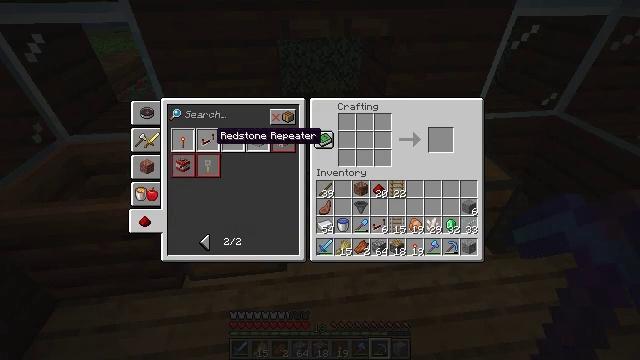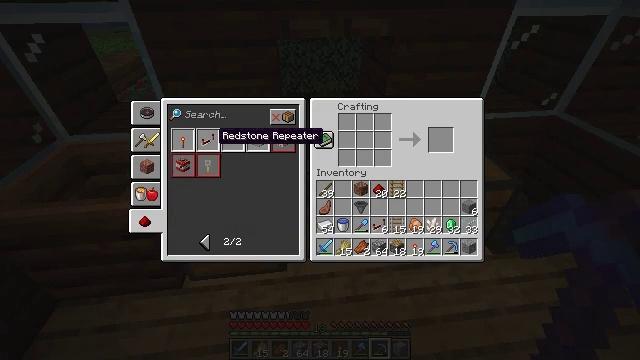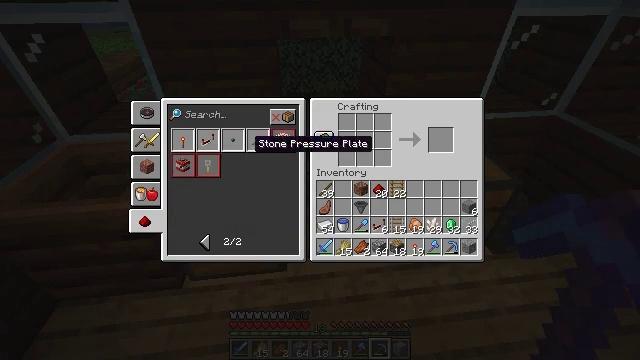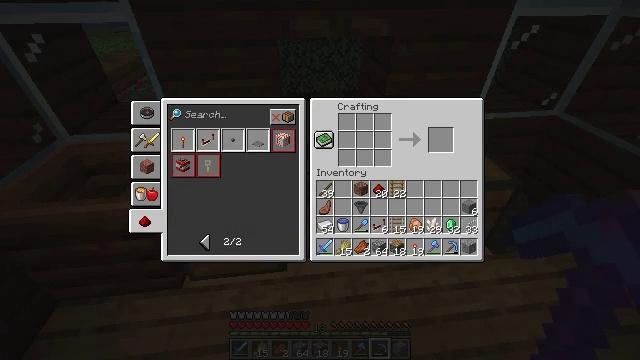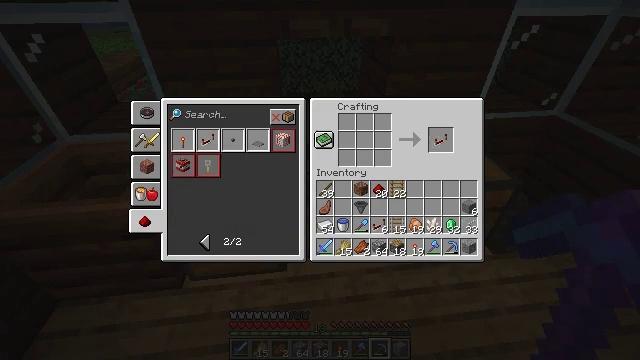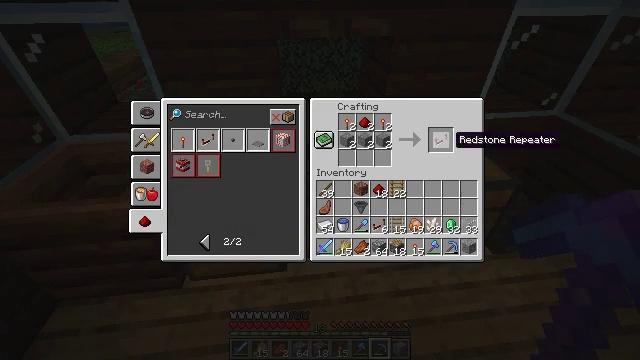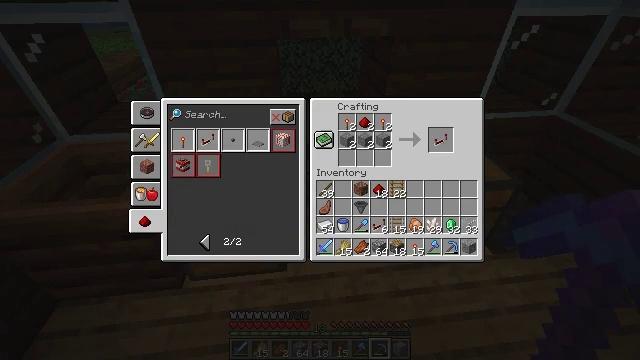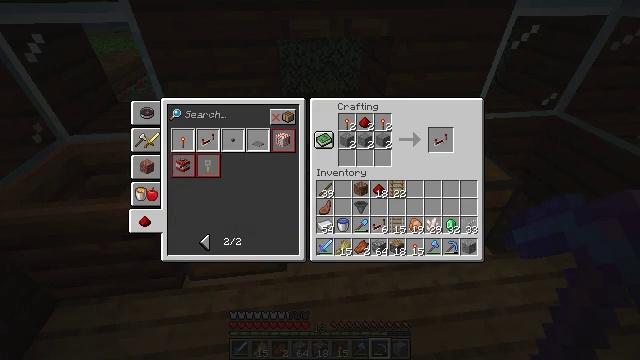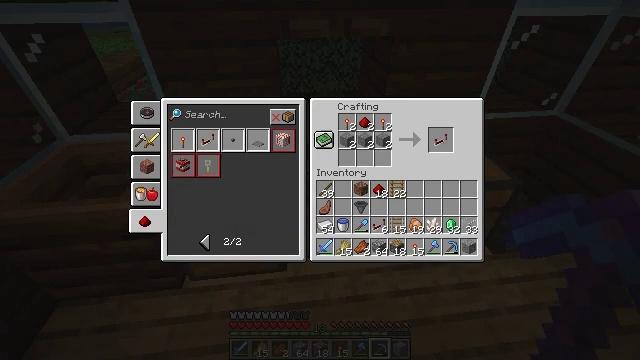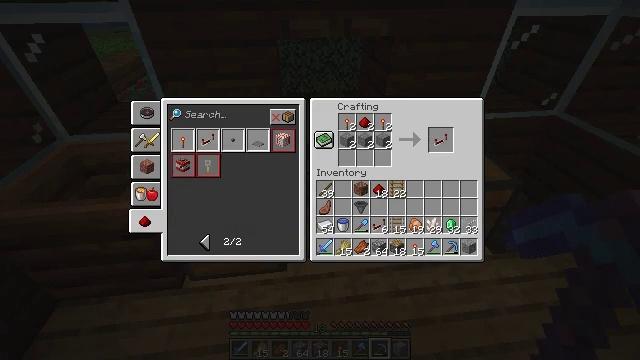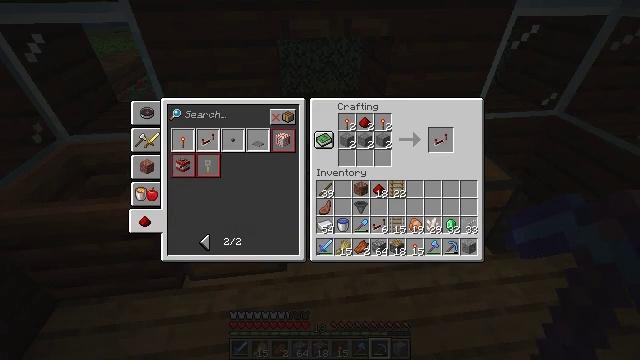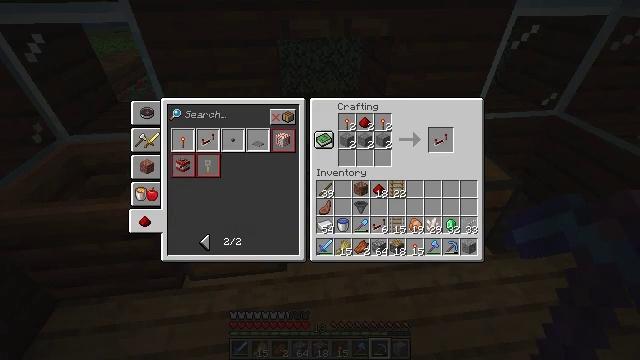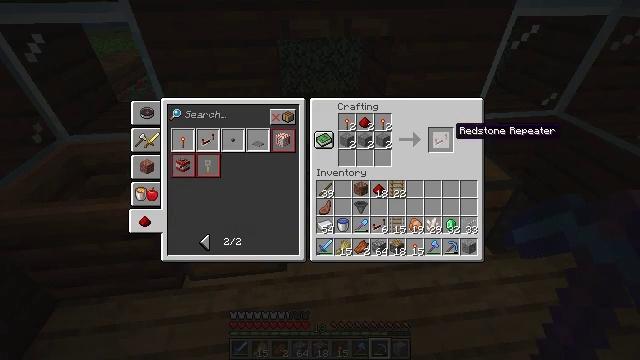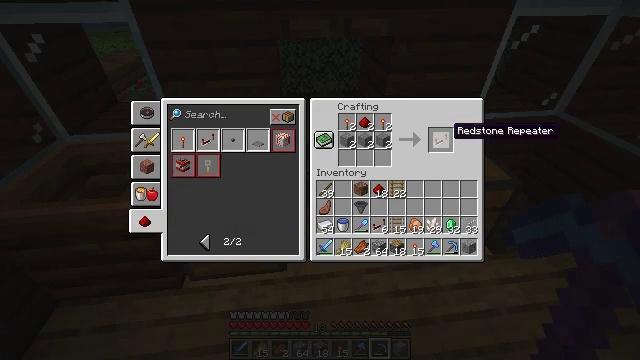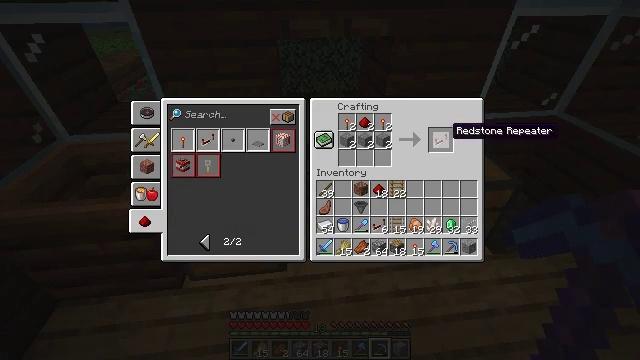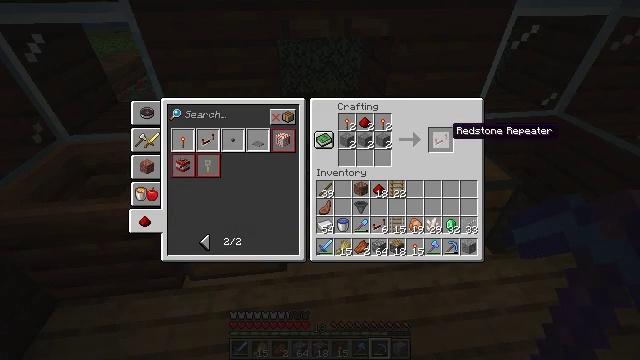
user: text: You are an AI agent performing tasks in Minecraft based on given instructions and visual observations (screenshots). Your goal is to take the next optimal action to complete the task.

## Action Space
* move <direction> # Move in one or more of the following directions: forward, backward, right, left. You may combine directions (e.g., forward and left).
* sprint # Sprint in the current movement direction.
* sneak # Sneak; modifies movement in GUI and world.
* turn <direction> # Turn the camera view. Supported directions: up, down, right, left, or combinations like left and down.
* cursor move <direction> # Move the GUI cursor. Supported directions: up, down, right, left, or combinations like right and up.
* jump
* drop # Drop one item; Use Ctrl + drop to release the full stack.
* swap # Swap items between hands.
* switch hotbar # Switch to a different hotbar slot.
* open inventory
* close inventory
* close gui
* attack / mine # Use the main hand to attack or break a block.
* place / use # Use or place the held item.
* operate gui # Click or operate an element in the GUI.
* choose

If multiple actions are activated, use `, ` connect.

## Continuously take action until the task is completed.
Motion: motion action
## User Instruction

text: Get a repeater using the crafting table.
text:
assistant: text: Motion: sneak
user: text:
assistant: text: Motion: sneak, cursor move right and down
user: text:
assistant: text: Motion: sneak, cursor move right
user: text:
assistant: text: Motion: sneak, cursor move right
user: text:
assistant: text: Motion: sneak, cursor move right
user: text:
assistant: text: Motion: sneak
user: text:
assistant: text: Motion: sneak
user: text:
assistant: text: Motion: sneak
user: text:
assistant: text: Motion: sneak
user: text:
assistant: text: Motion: sneak
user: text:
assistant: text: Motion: sneak, cursor move left
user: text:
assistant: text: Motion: sneak
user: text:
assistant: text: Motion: sneak
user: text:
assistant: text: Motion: sneak
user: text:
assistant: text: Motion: sneak
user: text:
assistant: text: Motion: sneak, operate gui
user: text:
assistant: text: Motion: sneak, operate gui
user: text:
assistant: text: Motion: sneak, operate gui
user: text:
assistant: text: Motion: sneak
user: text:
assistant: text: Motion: sneak
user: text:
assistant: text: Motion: sneak